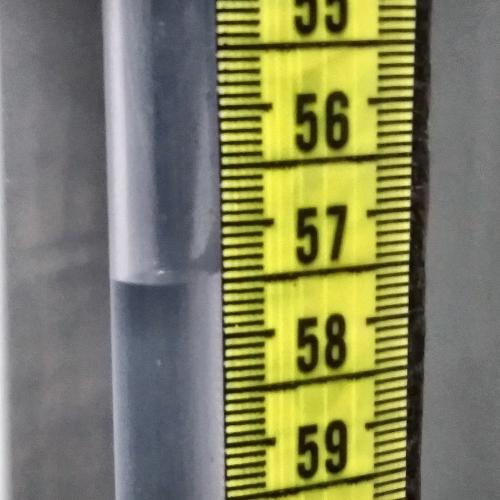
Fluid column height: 57.5 cm